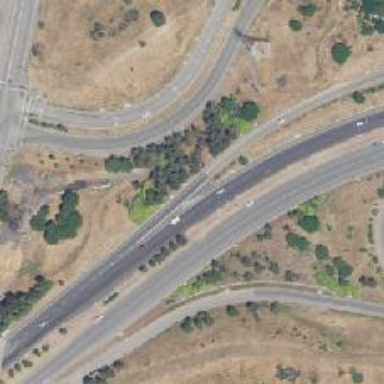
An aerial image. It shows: Trunk link highway.